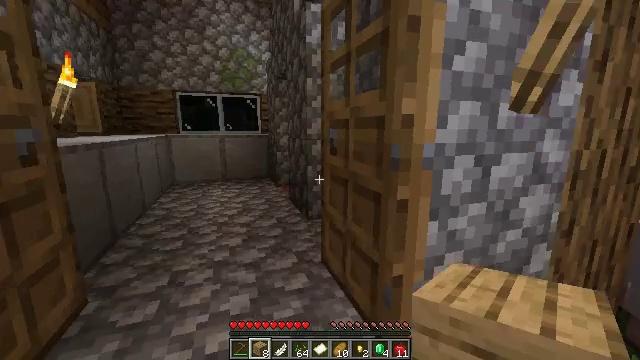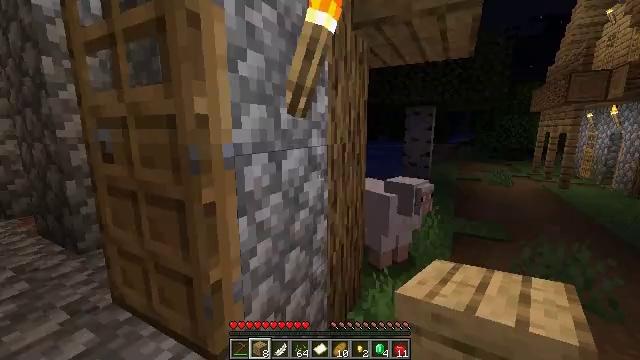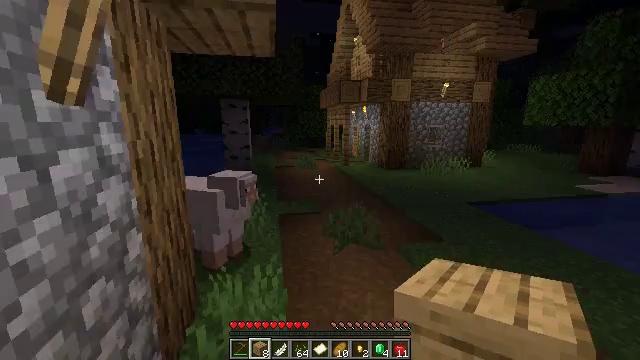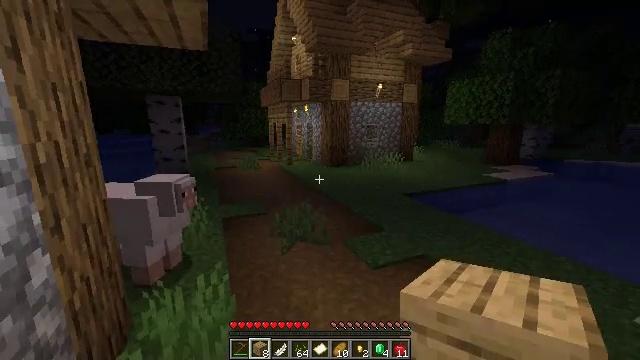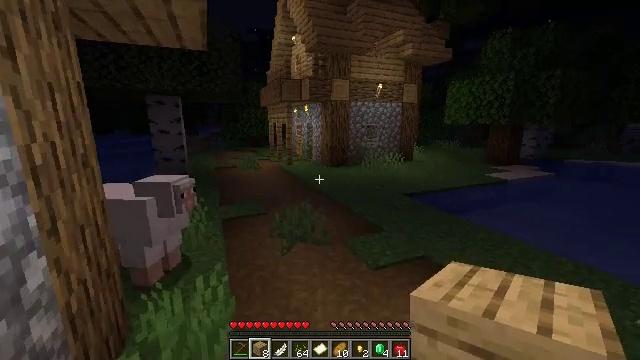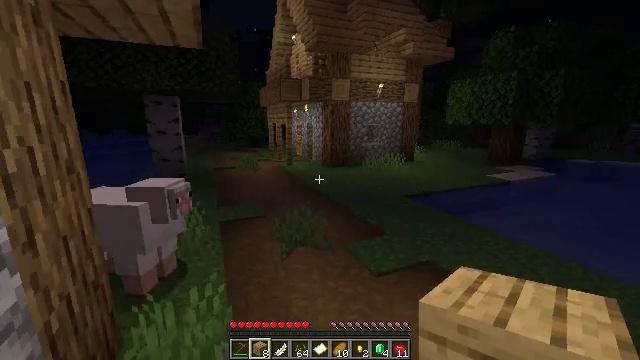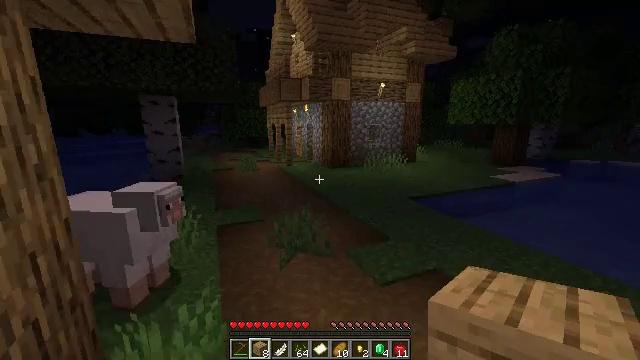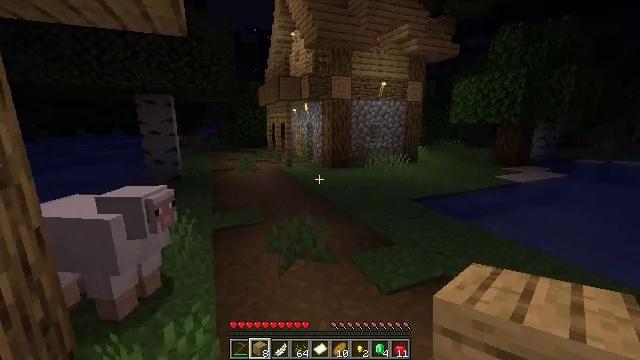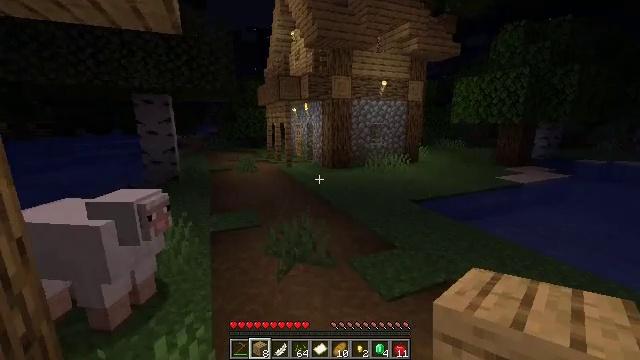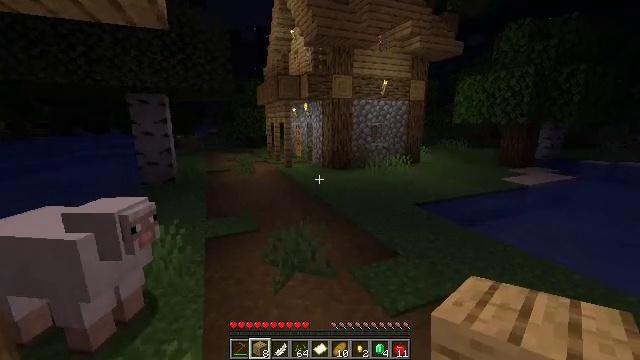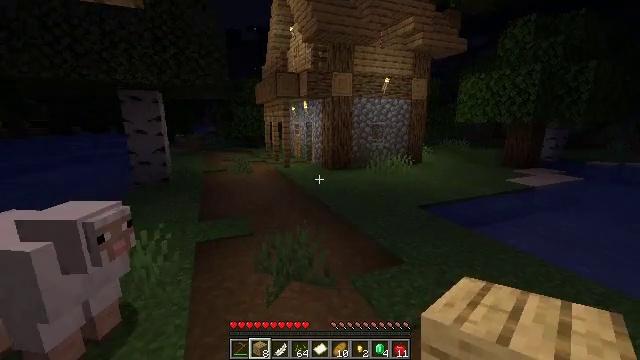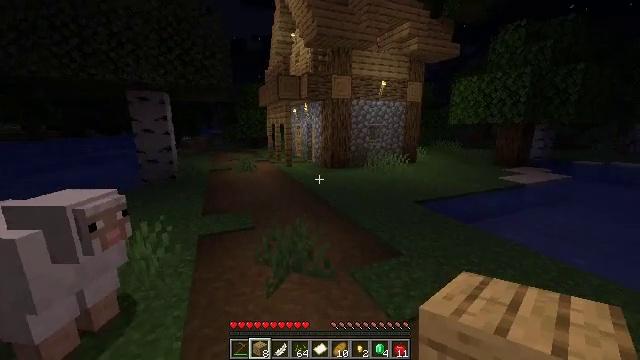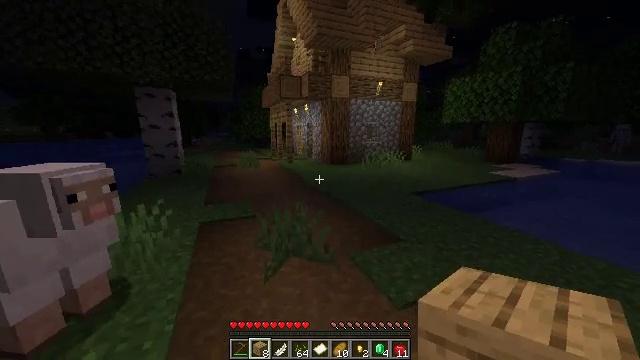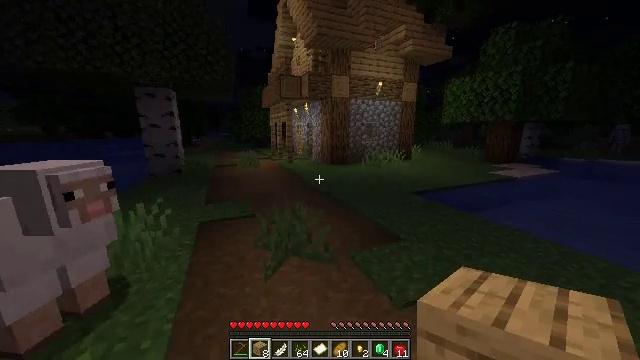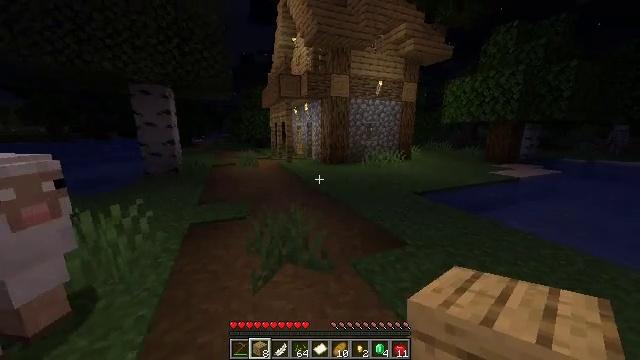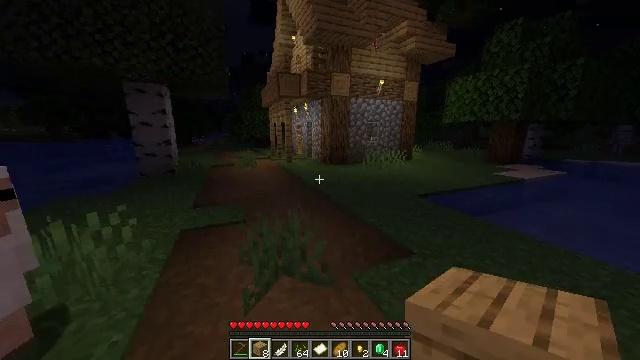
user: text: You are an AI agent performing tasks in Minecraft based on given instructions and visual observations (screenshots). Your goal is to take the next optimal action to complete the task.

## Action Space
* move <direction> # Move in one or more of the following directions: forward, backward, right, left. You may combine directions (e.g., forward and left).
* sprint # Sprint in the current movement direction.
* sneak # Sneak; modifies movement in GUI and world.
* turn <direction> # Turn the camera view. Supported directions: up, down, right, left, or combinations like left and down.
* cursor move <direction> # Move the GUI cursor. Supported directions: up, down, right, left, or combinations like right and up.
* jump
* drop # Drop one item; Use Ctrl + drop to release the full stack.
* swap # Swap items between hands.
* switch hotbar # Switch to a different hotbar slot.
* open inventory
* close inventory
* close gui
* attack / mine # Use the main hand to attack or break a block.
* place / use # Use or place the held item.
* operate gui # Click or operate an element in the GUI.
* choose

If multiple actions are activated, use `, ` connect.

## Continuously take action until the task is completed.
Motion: motion action
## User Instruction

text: Mine the yellow wool block.
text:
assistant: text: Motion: turn right
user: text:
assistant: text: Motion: turn right and down
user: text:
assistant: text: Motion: turn right
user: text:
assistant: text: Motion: move forward
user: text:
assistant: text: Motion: move forward
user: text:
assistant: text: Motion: move forward
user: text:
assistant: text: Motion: move forward
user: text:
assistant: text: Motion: move forward
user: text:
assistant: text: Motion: move forward
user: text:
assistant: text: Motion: move forward, sprint
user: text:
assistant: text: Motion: move forward, sprint
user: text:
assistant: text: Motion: move forward, sprint
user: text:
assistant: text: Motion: move forward
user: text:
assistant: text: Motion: move forward
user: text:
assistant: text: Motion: move forward
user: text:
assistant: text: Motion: move forward, turn left
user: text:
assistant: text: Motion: move forward, turn left
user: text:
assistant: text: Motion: move forward, turn left
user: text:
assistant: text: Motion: move forward
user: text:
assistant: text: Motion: move forward
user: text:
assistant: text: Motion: move forward
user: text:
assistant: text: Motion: move forward
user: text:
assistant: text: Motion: move forward, turn left
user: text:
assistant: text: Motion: move forward, turn left
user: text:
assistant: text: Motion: move forward, turn left
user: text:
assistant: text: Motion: move forward, turn left
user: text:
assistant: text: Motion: move forward, turn left
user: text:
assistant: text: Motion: move forward
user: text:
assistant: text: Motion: move forward
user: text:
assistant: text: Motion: move forward